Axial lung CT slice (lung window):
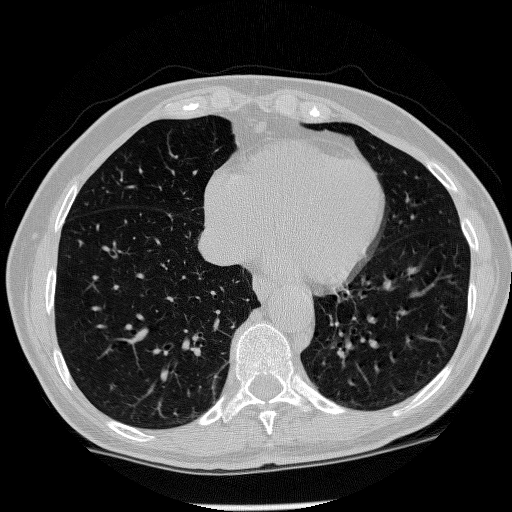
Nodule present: no